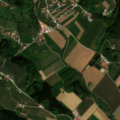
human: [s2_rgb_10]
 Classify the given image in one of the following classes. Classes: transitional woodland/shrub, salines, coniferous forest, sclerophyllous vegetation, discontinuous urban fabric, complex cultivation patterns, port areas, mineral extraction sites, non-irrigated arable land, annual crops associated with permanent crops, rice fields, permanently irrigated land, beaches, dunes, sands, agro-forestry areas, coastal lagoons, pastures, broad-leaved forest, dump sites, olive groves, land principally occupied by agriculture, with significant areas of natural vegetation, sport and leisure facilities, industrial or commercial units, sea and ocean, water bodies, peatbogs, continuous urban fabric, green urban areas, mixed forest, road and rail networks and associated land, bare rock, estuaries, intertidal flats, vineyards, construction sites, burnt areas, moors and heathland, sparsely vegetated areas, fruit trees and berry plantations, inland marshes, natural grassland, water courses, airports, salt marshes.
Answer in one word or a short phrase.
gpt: non-irrigated arable land, complex cultivation patterns, mixed forest